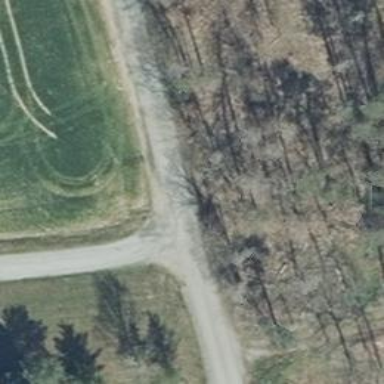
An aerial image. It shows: Unclassified road with asphalt surface.